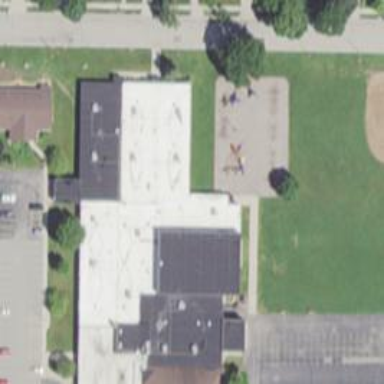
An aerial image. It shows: Elementary school.